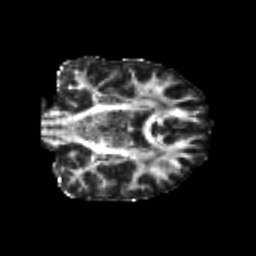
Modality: FA
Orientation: coronal
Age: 24
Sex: male
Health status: healthy
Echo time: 0.074 s